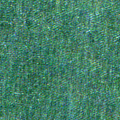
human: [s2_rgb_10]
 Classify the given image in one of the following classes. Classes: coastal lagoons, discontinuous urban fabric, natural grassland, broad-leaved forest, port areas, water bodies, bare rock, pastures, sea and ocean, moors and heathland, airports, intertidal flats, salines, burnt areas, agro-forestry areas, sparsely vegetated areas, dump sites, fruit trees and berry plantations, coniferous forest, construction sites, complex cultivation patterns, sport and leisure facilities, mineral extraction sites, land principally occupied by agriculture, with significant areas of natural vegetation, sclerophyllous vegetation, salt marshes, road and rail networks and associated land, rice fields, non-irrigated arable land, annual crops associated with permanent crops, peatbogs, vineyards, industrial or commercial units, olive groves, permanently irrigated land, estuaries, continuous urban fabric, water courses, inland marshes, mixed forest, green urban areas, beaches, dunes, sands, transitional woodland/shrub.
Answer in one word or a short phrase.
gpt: sea and ocean